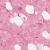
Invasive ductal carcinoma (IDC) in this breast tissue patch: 0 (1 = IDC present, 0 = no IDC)